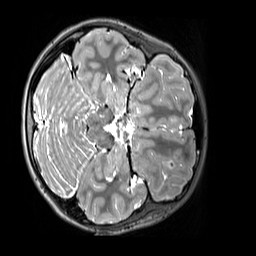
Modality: T2w
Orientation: axial
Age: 12
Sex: male
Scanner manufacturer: siemens
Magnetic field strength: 3 T
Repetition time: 3.2 s
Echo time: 0.408 s